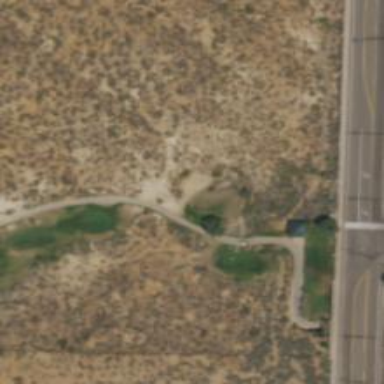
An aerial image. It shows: Golf cartpath that is also road path.